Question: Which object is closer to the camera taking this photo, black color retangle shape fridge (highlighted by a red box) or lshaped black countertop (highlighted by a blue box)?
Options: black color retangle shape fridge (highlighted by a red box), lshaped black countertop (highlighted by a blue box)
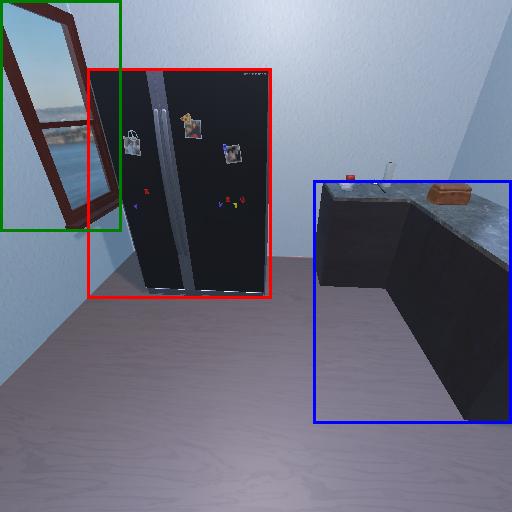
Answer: black color retangle shape fridge (highlighted by a red box)